Question: What is the reading of the measurement in the image?
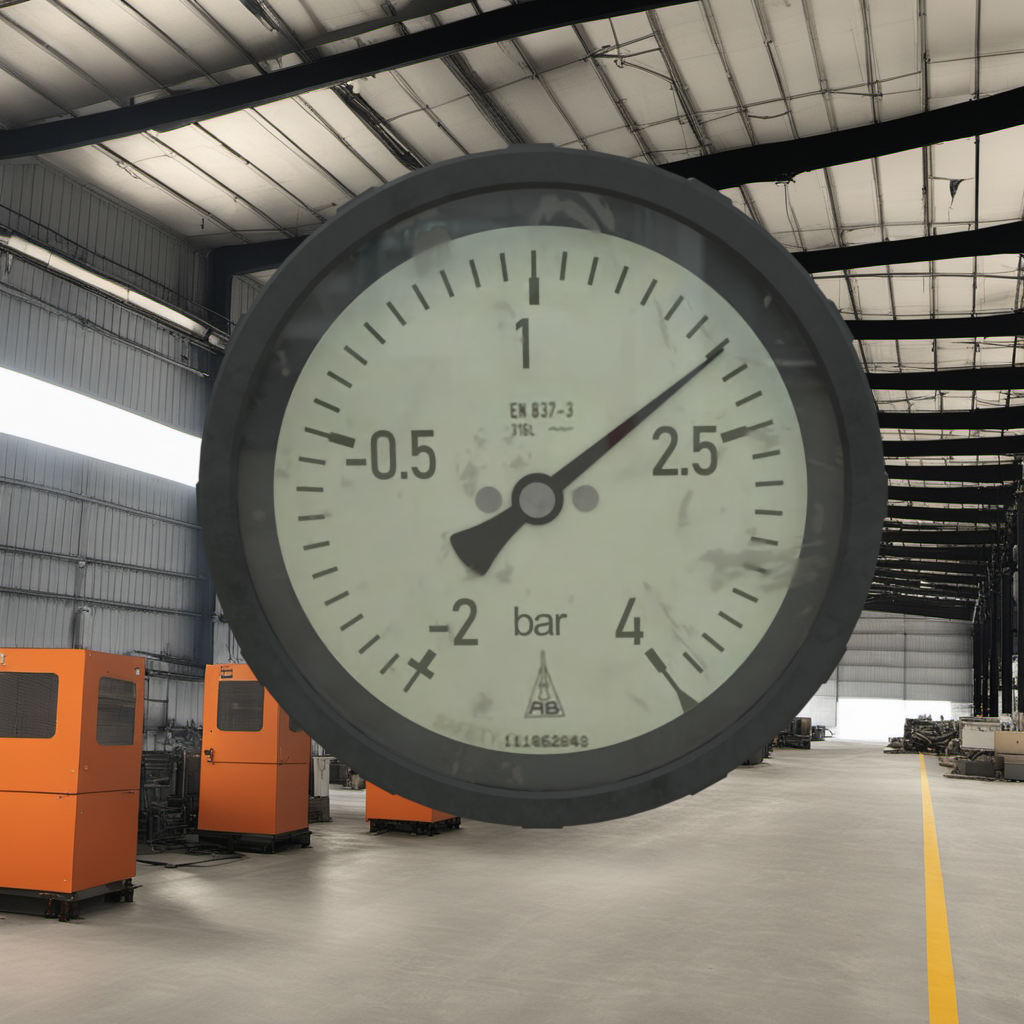
Answer: The result is 2.09
Question: What is the value range of the measurement in the image?
Answer: The range is from -2 to 4
Question: What is the minimum and maximum value range of the measurement in the image?
Answer: The minimum value is -2 and the maximum value is 4